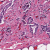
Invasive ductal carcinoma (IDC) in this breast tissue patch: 0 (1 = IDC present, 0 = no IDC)